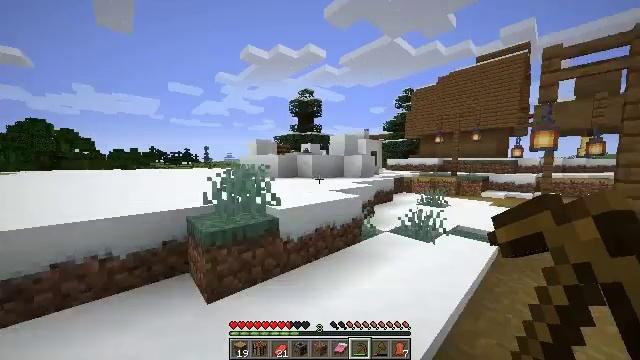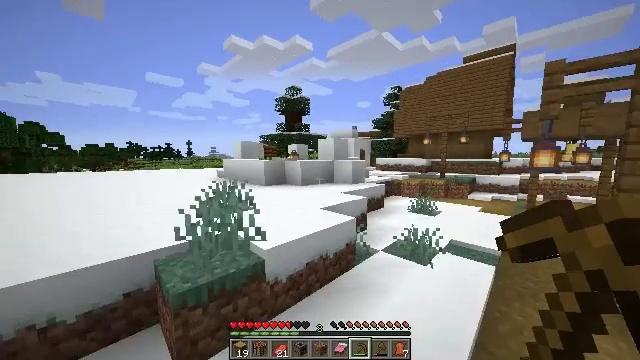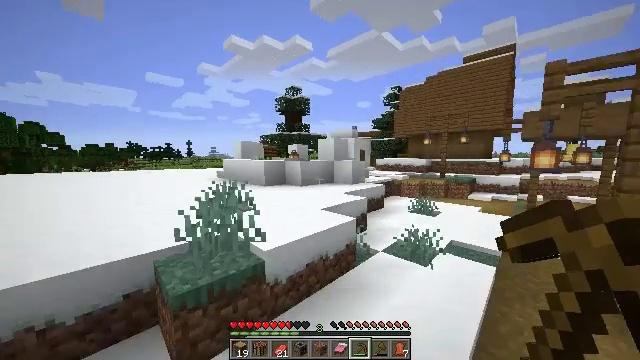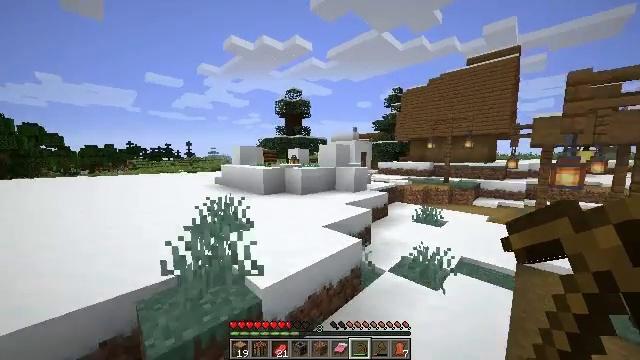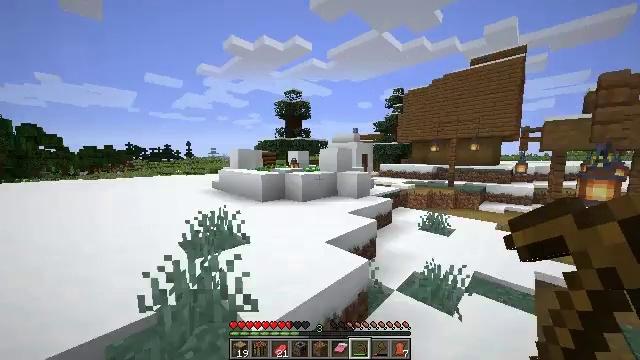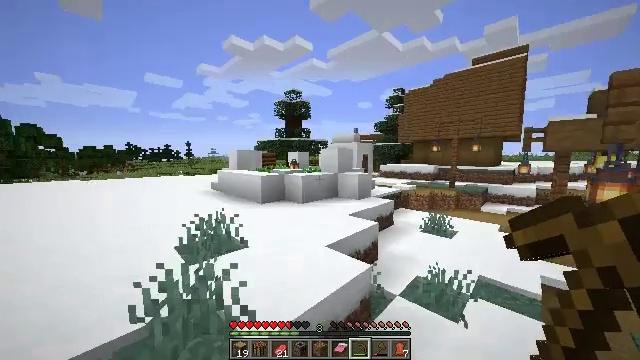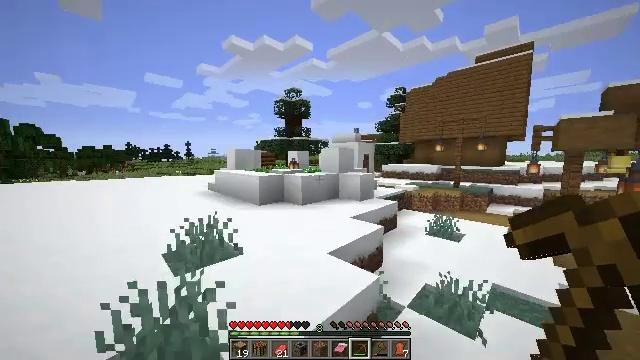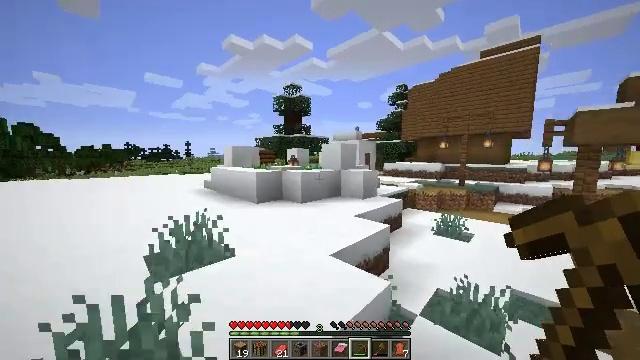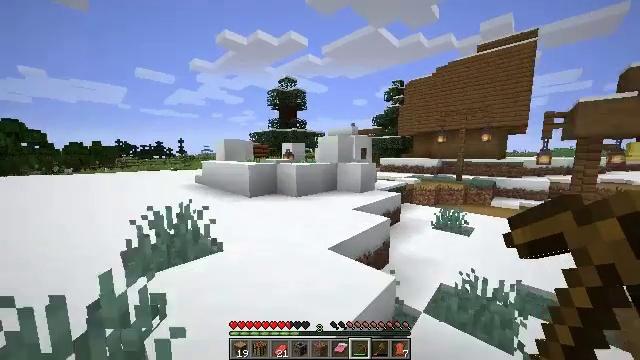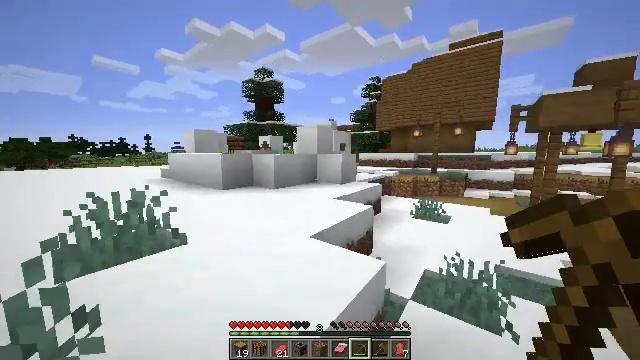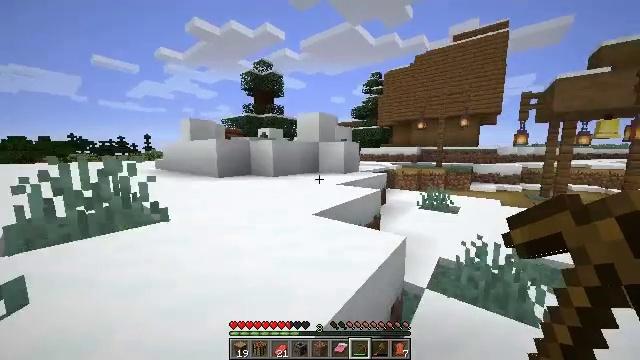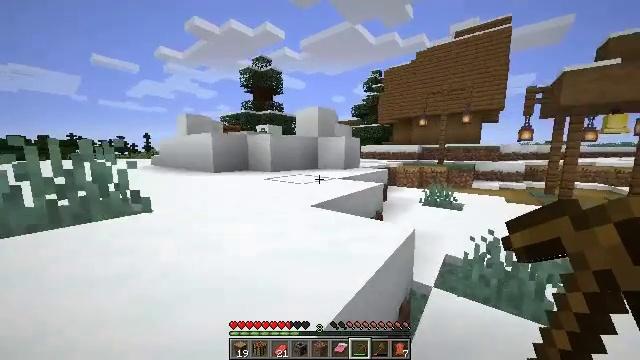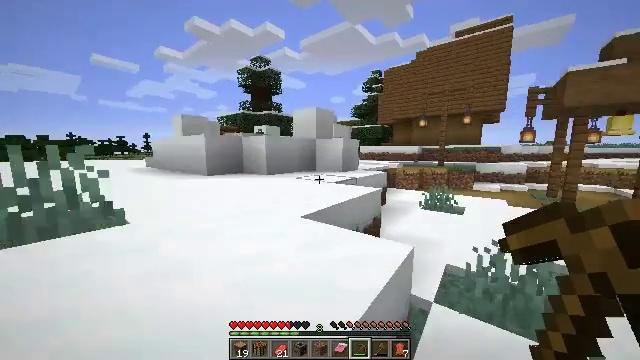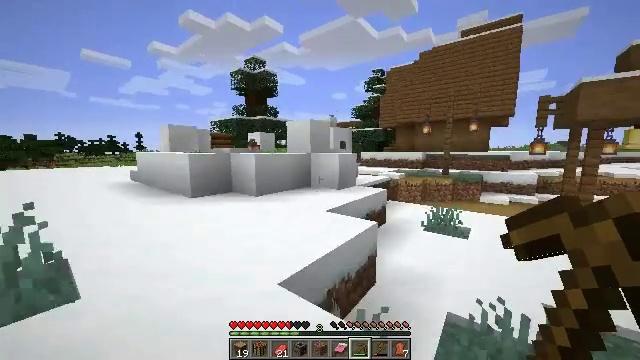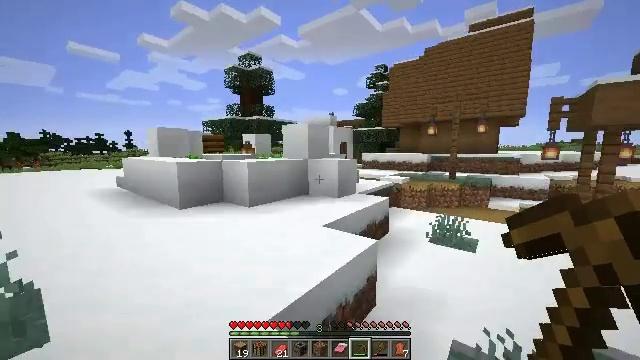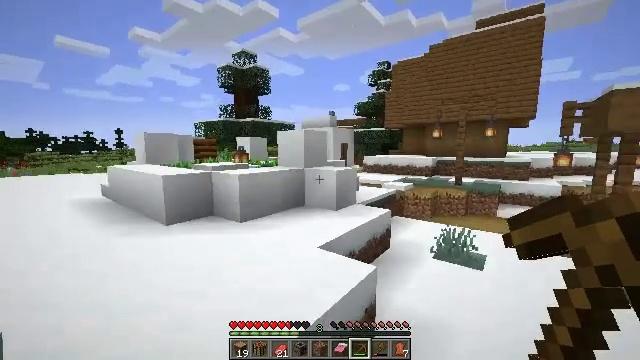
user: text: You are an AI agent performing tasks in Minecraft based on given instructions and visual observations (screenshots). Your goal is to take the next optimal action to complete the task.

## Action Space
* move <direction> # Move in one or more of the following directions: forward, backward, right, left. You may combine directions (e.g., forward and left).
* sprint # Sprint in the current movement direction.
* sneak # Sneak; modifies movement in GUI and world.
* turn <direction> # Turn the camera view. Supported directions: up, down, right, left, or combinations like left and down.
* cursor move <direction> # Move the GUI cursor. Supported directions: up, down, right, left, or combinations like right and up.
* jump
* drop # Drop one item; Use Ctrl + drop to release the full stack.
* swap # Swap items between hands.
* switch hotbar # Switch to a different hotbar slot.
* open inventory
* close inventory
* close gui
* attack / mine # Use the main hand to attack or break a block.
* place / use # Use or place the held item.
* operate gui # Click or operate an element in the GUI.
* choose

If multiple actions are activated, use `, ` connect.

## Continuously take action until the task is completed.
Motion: motion action
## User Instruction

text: Left-click to mine the lantern.
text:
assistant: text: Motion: move forward, turn right and down, jump
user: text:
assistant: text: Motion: move forward, jump
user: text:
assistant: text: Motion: move forward, jump
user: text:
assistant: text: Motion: move forward
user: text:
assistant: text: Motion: move forward
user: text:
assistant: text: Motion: move forward, jump
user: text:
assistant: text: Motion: move forward, jump
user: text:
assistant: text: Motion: move forward, turn right, jump
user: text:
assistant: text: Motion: move forward, turn right, jump
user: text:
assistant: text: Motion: move forward, jump
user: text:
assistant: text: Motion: move forward, jump
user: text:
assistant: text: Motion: move forward, jump
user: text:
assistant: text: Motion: move forward, jump
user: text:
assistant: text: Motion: move forward and move left, jump
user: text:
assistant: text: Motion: move forward and move left, jump
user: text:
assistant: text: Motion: move forward and move left, jump
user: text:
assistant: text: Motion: move forward and move left
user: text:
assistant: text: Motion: move forward and move left
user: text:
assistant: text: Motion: move forward and move left
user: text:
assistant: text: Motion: move forward
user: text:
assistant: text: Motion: move forward, sprint
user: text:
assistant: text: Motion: move forward, sprint
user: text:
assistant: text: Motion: move forward, sprint
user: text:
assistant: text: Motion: move forward, sprint, jump
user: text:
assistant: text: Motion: move forward, sprint, jump
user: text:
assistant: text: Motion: move forward, turn right, jump
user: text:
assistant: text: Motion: move forward, turn right and down, jump
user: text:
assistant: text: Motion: move forward, turn right, jump
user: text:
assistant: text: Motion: move forward, turn right, jump
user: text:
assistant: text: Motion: move forward, jump